Question: How can I use aero glass to cover my entire forms? Here is an example of what I mean:

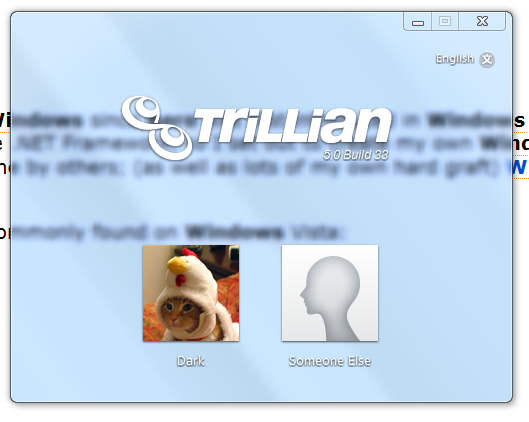
Answer: '''
[StructLayout(LayoutKind.Sequential)]
public struct MARGINS
{
public int Left;
public int Right;
public int Top;
public int Bottom;
}
[DllImport("dwmapi.dll")]
public static extern int DwmExtendFrameIntoClientArea(IntPtr hWnd, ref MARGINS pMargins);
'''
Then you can enable it on your form like so:
'''
MARGINS marg = new MARGINS() { Left = -1, Right = -1, Top = -1, Bottom = -1 };
DwmExtendFrameIntoClientArea(form.Handle, ref marg);
'''